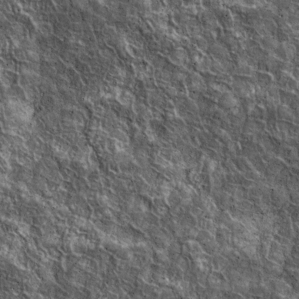
Label: non_frost